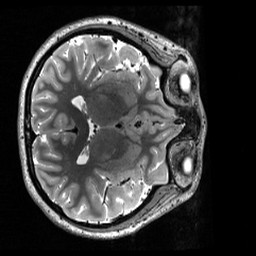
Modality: T2w
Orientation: axial
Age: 23
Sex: female
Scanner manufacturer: siemens
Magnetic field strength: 3 T
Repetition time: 3.2 s
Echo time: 0.566 s